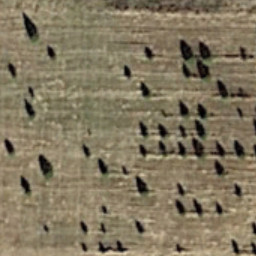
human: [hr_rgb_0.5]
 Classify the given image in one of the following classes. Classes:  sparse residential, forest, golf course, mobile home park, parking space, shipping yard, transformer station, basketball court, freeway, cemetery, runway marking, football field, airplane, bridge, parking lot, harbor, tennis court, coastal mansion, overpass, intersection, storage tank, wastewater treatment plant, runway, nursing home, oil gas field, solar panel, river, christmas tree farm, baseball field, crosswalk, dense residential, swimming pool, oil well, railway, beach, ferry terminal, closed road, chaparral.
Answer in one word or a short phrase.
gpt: christmas tree farm